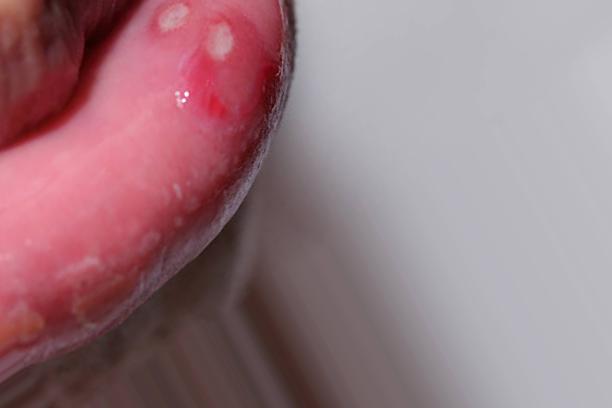
Condition: Mouth Ulcer